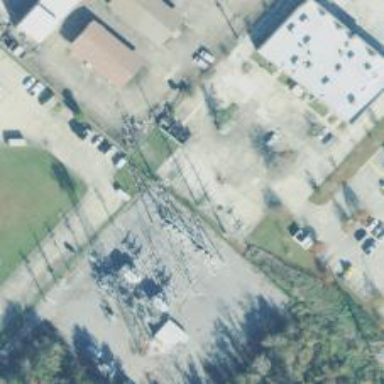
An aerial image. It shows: H-frame designed tower for power lines.